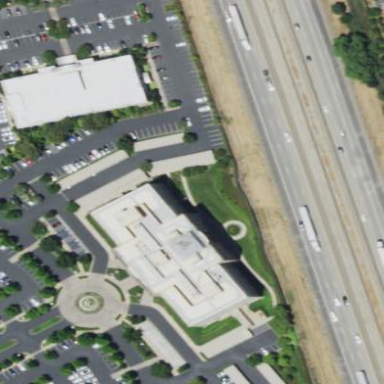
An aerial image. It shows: Office building.